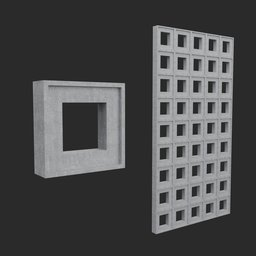
Label: architecture